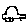
Label: car